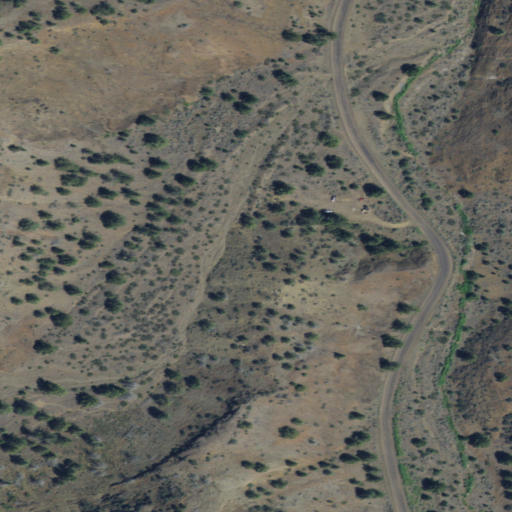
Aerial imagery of valley in Oregon named Black Canyon containing shrub, grassland, open development, low intensity development, and evergreen forest